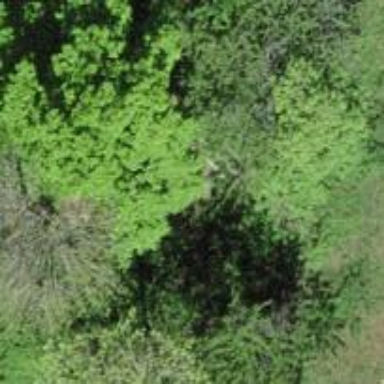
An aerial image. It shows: Forest with broadleaved trees that are deciduous.